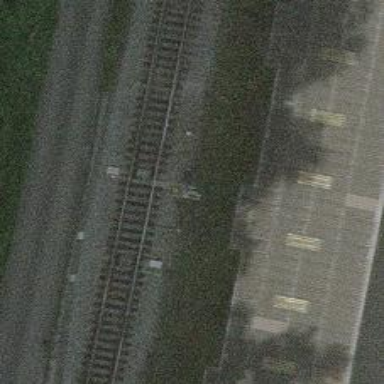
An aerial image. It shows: Railway switch.